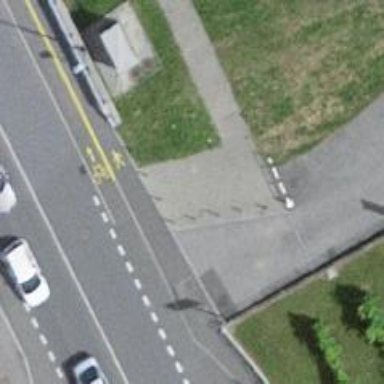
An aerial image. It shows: Swing gate barrier.